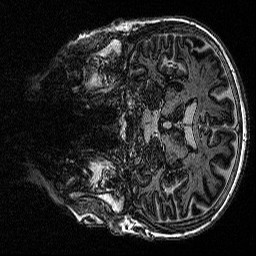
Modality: MP2RAGE
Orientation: coronal
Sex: female
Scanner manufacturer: siemens
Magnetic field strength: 3 T
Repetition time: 5 s
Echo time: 0.00292 s